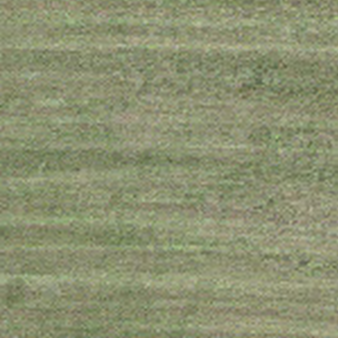
Label: other